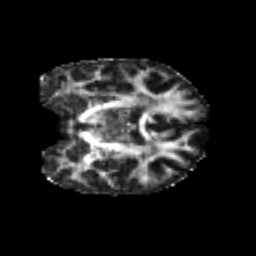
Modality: FA
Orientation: coronal
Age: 24
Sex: female
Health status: healthy
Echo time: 0.074 s